Question: I got a question regarding counting the number of times a specific number belongs to a specific element.
Let me explain it better by use of an example. First I got this situation within my csv file:

What I want is that within Python I need to have the following results:
- - - -
Can anyone help me getting this result?
Code that I have untill now is just loading the csv:
'''
with open('calculate_ids.csv') as csvfile:
reader = csv.reader(csvfile, delimiter=',', quotechar='|')
'''
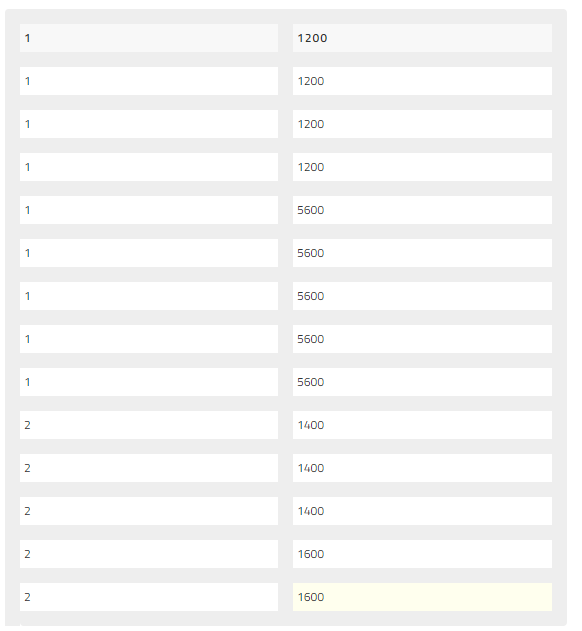
Answer: Use a Counter mapping the rows to tuples:
'''
from collections import Counter
with open('calculate_ids.csv') as csvfile:
reader = csv.reader(csvfile, delimiter=',', quotechar='|')
counts = Counter(map(tuple,reader))
'''
That Counter dict will count how many times the each pairing appears.
To see the counts just iterate over '.items' and you will see each pairing as the key and the count as the value:
'''
for k, v in counts.items():
print("{} and {} are paired {} time(s)".format(k[0], k[1], v))
'''